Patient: sex F, age 32
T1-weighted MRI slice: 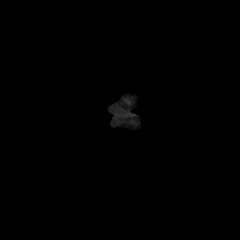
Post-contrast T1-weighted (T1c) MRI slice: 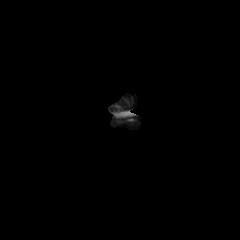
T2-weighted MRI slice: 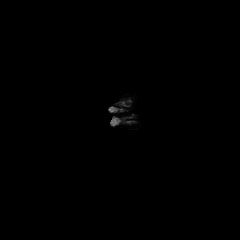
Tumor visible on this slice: no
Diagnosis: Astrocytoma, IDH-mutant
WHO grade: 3